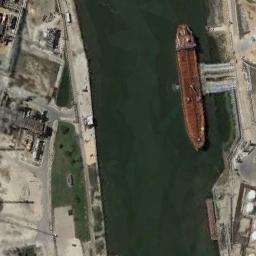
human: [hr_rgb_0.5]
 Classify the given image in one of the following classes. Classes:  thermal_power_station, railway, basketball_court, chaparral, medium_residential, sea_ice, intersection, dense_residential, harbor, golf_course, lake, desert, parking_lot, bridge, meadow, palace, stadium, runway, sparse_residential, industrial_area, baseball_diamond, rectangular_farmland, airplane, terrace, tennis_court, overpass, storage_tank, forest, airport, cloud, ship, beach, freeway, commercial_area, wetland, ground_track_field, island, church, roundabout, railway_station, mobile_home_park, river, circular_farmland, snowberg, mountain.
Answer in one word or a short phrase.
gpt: ship